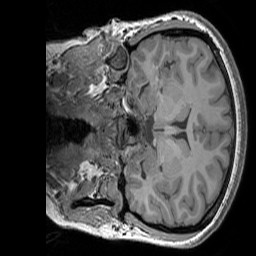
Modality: T1w
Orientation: coronal
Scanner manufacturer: siemens
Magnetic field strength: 3 T
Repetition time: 1.83 s
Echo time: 0.00303 s